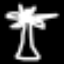
Label: palm tree